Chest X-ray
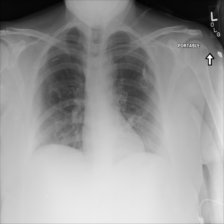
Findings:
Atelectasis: negative
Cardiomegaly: negative
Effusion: negative
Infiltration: negative
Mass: negative
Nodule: negative
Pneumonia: negative
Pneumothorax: negative
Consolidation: negative
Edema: negative
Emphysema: negative
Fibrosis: negative
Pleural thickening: negative
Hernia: negative